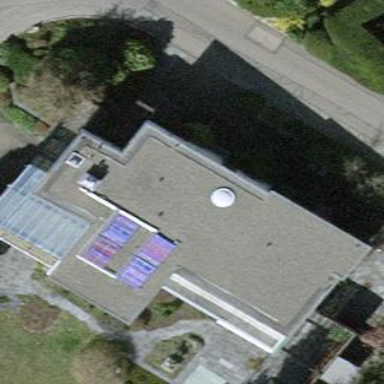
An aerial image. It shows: View of roof of building.